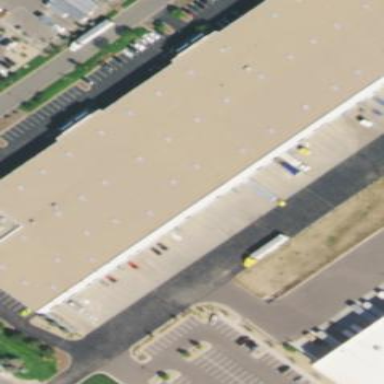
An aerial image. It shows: Warehouse.